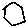
Label: hexagon